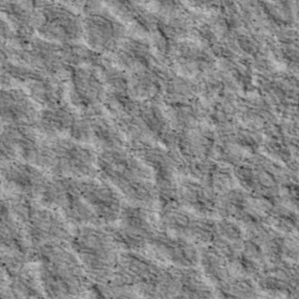
Label: non_frost